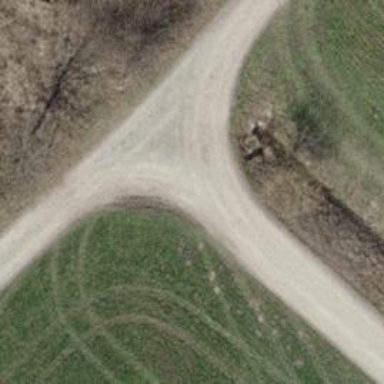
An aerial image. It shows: Compacted track with grade2 level.